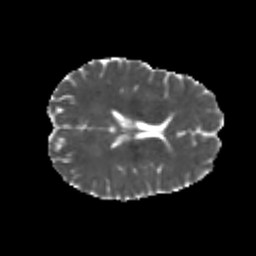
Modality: MD
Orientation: axial
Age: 25
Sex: male
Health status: healthy
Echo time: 0.074 s